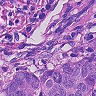
Metastatic tissue present: yes